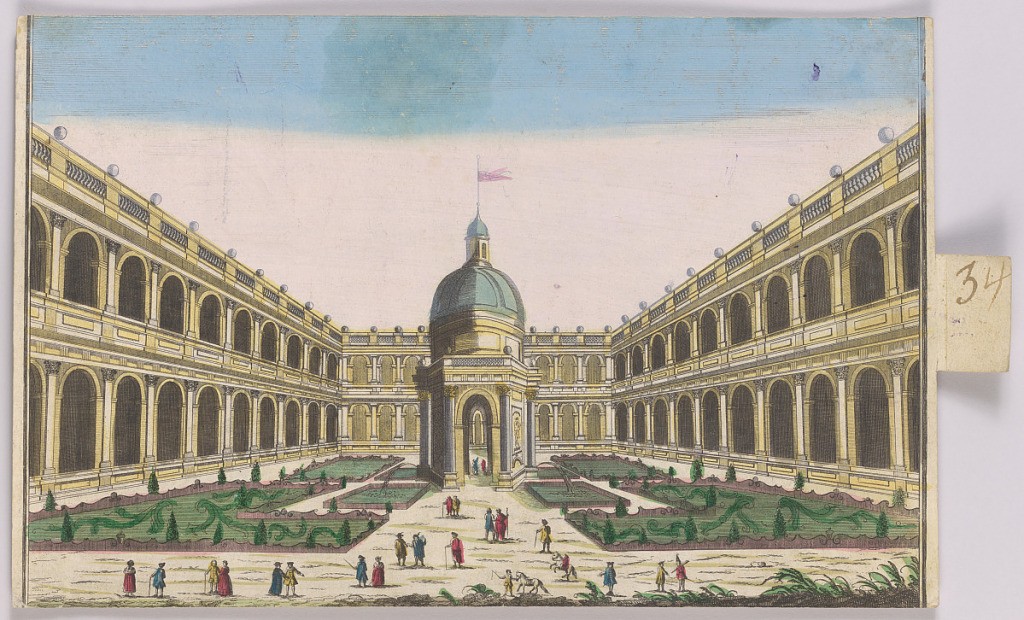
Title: Peep-Show Print
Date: mid-18th century
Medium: Engraving and brush and wash on paper
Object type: Print
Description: Peep-show print